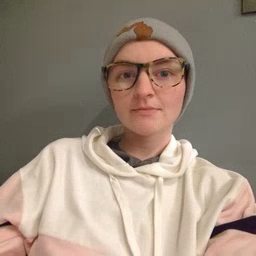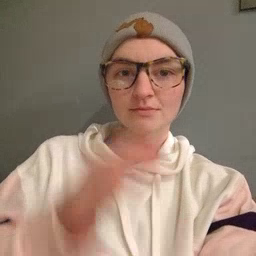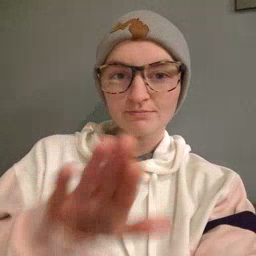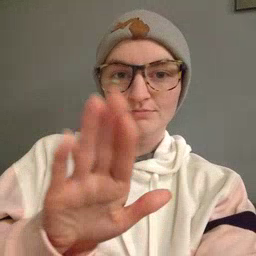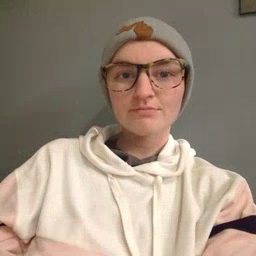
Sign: into